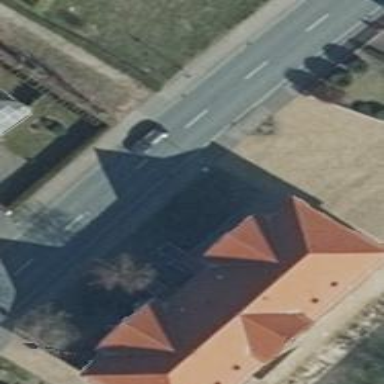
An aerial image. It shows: Residential building.